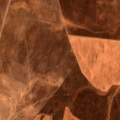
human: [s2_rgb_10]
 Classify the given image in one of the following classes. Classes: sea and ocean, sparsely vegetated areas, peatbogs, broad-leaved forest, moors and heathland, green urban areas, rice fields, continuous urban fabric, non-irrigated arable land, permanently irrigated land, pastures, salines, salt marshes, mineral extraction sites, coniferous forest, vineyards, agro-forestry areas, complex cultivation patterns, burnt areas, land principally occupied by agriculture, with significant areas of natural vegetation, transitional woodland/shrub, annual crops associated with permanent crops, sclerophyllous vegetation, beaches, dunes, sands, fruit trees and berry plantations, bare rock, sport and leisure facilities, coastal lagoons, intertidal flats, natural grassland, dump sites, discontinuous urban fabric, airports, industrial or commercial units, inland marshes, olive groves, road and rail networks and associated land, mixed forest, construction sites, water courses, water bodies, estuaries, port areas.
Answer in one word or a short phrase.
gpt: non-irrigated arable land